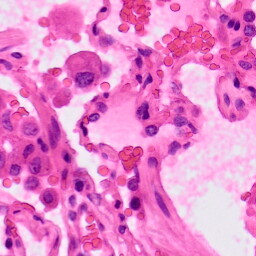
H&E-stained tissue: Lung